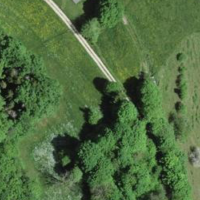
EUNIS habitat code: 41
Species observed at this site:
Tachymarptis melba
Parus major
Emberiza citrinella
Hirundo rustica
Chloris chloris
Sturnus vulgaris
Milvus milvus
Phoenicurus ochruros
Fringilla coelebs
Passer domesticus
Falco tinnunculus
Sylvia atricapilla
Delichon urbicum
Turdus merula